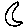
Label: moon